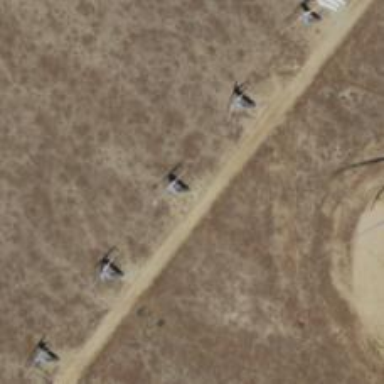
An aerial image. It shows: Wind power generator with wind turbines.